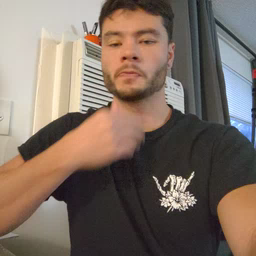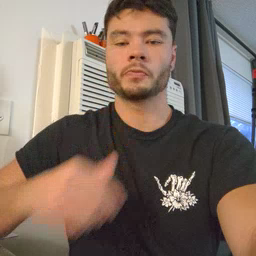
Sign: garbage